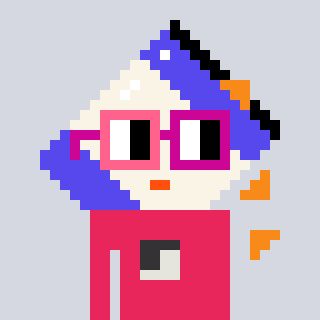
a pixel art character with square pink and red glasses, a chips-shaped head and a redpinkish-colored body on a cool background